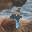
Label: 4